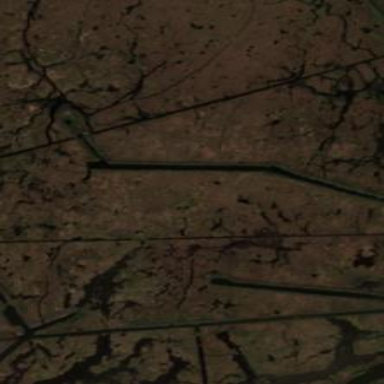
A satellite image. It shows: Marsh wetland.